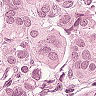
Metastatic tissue present: yes